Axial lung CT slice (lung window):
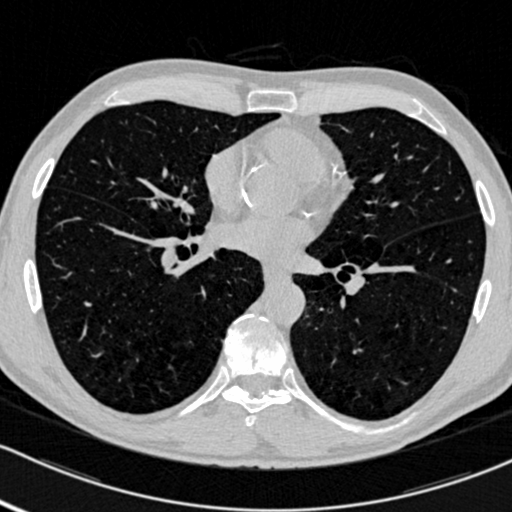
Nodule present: no